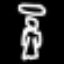
Label: angel